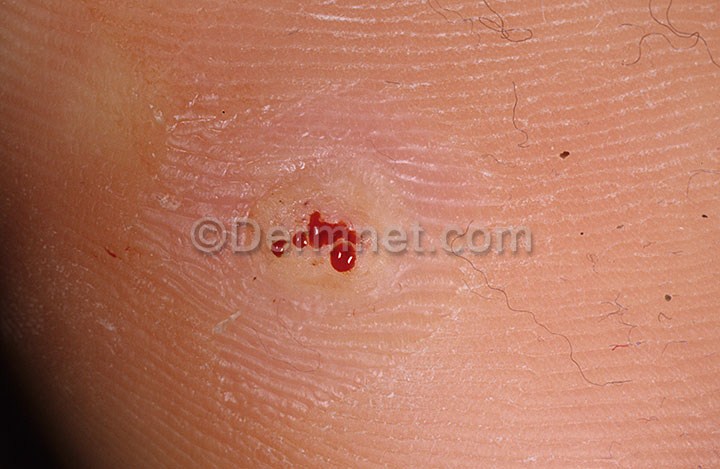
Disease: Warts Molluscum and other Viral Infections